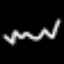
Label: squiggle